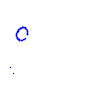
Particle: proton